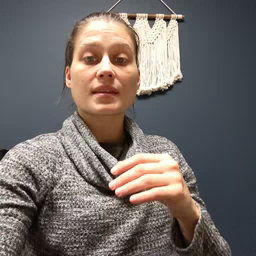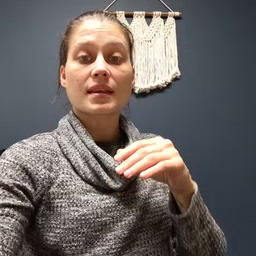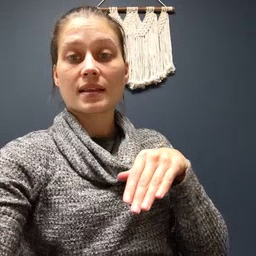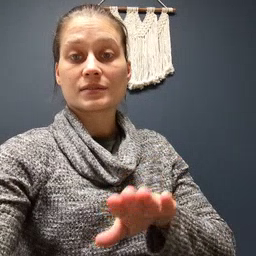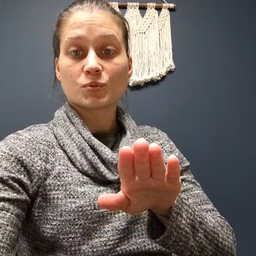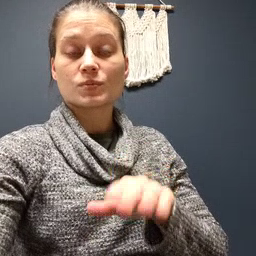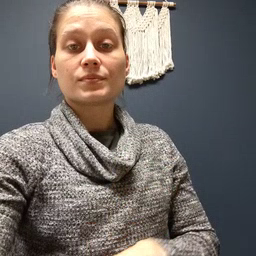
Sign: into